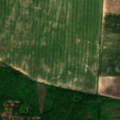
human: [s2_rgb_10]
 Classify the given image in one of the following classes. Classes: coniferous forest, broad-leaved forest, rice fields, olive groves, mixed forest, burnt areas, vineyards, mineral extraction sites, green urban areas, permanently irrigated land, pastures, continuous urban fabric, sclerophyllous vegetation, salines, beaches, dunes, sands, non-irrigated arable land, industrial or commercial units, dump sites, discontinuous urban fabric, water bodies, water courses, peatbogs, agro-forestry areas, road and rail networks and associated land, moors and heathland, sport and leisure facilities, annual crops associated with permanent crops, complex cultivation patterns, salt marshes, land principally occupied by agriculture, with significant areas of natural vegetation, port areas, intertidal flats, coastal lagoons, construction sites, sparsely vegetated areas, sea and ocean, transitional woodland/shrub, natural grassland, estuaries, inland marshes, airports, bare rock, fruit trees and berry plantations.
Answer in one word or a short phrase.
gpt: non-irrigated arable land, broad-leaved forest, transitional woodland/shrub, peatbogs